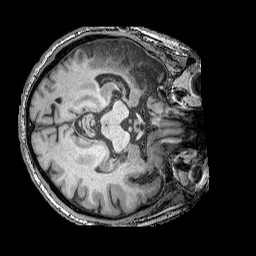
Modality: T1w
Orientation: axial
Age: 71
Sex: male
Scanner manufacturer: siemens
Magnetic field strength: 3 T
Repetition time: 2.25 s
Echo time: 0.00415 s